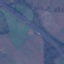
Land use / land cover: Highway